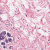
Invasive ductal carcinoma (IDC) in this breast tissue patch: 0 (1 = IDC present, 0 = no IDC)